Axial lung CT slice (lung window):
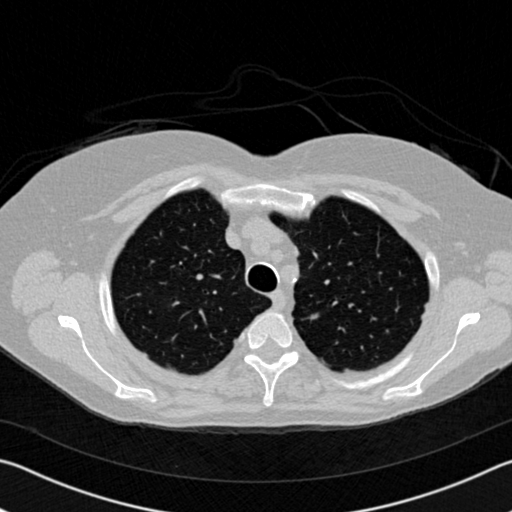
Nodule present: no